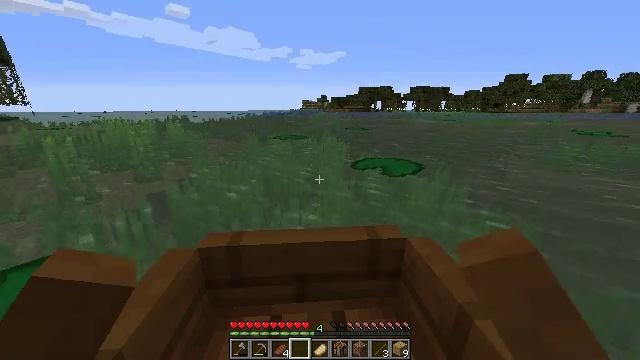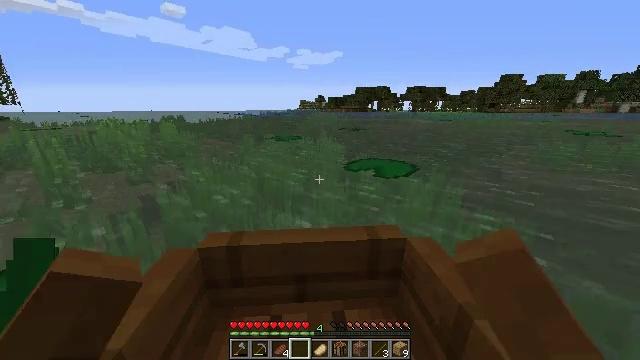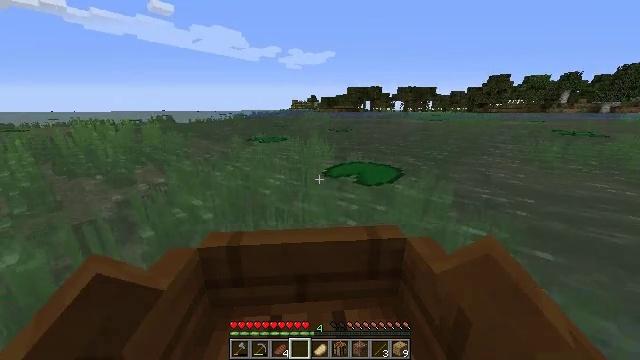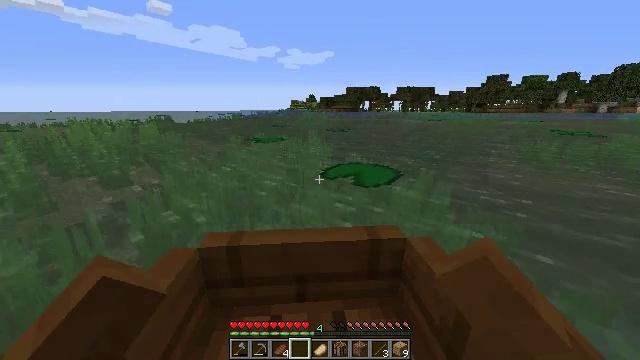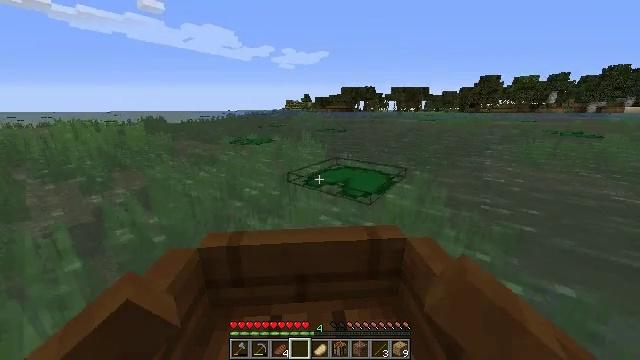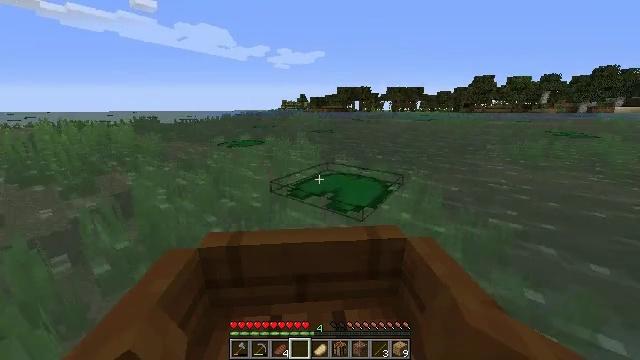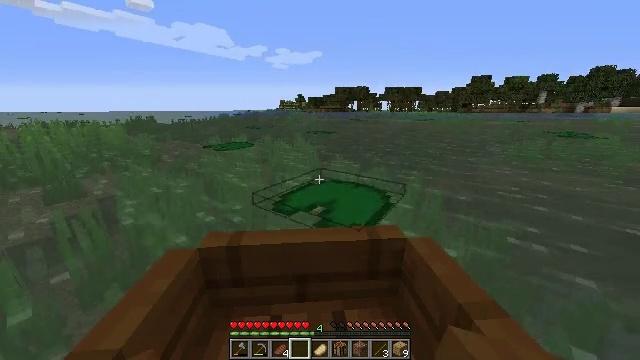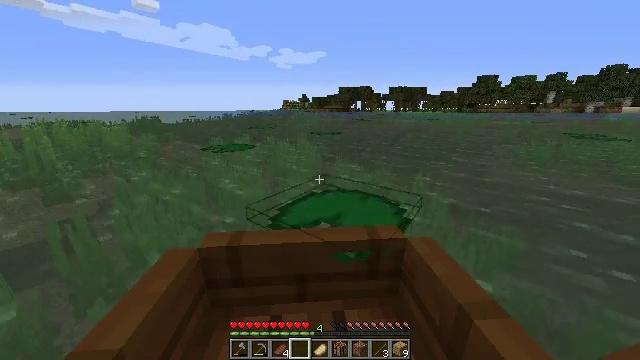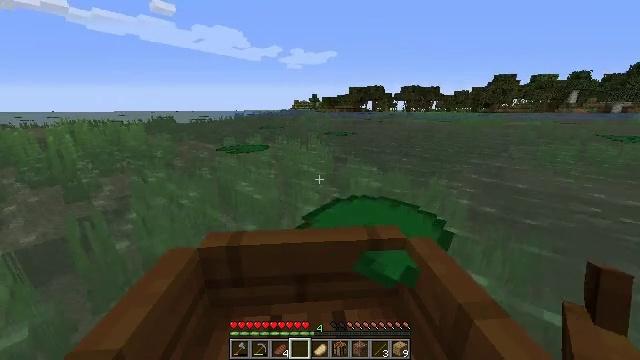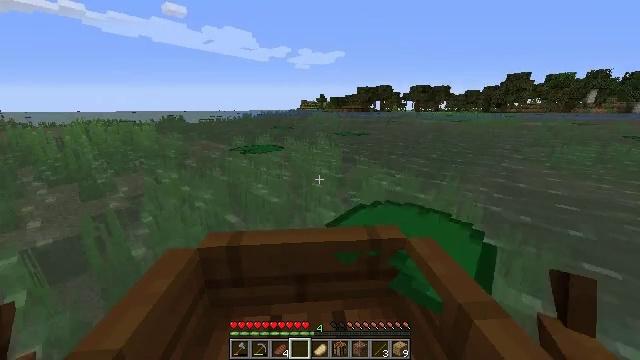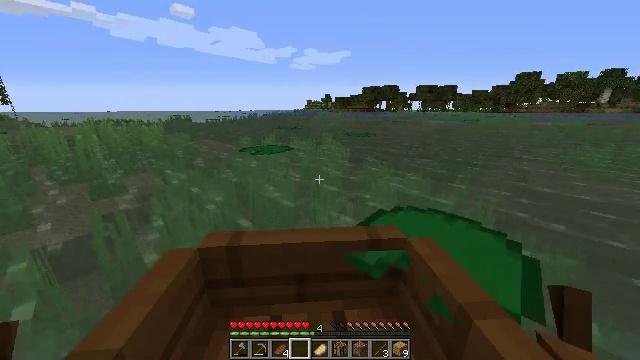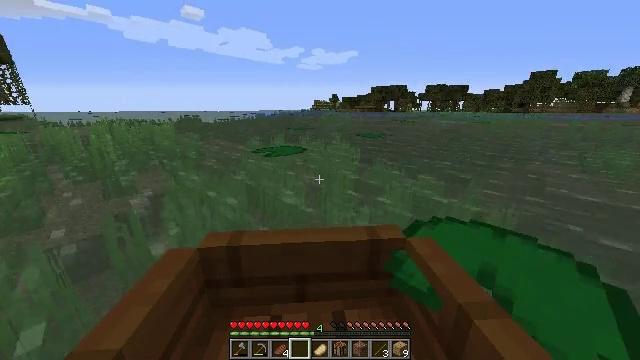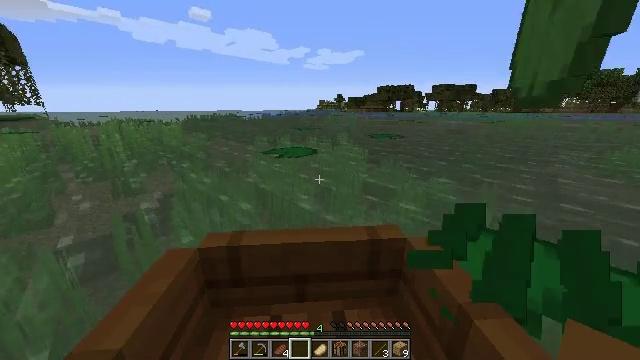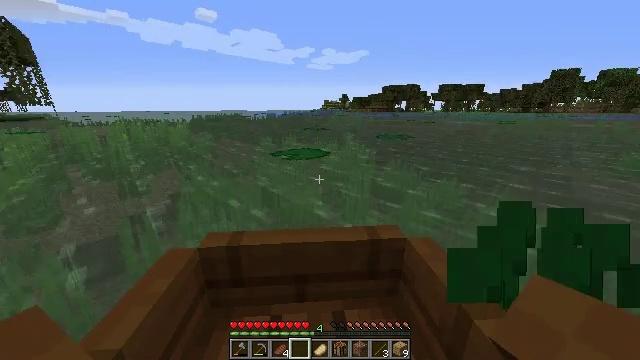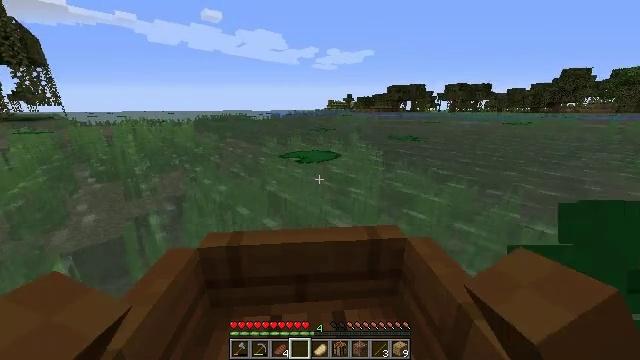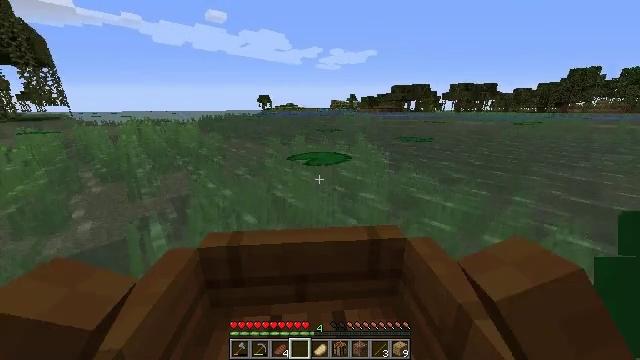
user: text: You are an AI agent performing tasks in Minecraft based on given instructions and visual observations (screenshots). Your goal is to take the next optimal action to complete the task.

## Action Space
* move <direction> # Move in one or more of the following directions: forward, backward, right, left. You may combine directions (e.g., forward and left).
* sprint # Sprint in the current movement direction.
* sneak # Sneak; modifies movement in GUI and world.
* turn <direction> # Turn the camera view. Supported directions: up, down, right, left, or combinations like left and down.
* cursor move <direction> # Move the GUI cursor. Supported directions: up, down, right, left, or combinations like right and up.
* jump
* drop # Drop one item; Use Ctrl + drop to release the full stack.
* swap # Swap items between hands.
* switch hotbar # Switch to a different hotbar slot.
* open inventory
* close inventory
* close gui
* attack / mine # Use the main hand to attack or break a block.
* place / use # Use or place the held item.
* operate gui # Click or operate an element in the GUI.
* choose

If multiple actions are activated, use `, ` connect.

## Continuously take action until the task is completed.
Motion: motion action
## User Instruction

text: Collect seagrass by hand or tool.
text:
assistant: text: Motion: move forward
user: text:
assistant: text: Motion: move forward
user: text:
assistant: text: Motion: move forward
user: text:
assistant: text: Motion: move forward
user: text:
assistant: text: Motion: move forward and move left
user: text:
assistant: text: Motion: move forward and move left
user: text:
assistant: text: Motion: move forward and move left
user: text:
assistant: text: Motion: move forward
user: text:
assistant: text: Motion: move forward
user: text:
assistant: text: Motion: move forward
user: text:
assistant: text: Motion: move forward
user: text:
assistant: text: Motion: move forward
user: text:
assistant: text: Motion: move forward
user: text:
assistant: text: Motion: move forward
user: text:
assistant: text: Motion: move forward
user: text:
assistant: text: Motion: move forward
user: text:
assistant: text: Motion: move forward and move left
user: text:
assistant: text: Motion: move forward and move left
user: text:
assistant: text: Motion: move forward and move left
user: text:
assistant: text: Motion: move forward
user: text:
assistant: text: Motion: move forward
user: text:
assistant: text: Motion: move forward
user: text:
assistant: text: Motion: move forward
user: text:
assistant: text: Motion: move forward
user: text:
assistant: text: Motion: move forward and move right
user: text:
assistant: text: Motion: move forward and move right
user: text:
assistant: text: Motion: move forward and move right
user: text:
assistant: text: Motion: move forward and move right
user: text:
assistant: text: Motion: move forward and move right
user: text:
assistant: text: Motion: move forward and move right